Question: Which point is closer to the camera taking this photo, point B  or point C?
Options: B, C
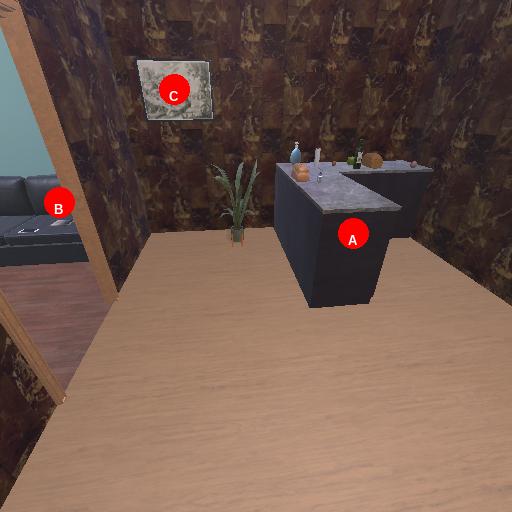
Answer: B